Question: 1 as shown in the picture section I did that part. However, I need to add a sub-entity before the place is like and I could not find how to do number 2 parts.

XML Code
'''
<android.support.v4.widget.DrawerLayout xmlns:android="http://schemas.android.com/apk/res/android"
android:id="@+id/drawer_layout"
android:layout_width="match_parent"
android:layout_height="match_parent" >
<FrameLayout
android:id="@+id/content_frame"
android:layout_width="match_parent"
android:layout_height="match_parent" />
<ExpandableListView
android:id="@+id/drawer_list"
android:layout_width="240dp"
android:layout_height="wrap_content"
android:layout_gravity="start"
android:background="#858585"
android:choiceMode="singleChoice"
android:divider="@android:color/transparent" />
<ListView
android:id="@+id/right_drawer"
android:layout_width="240dp"
android:layout_height="match_parent"
android:layout_gravity="end"
android:choiceMode="singleChoice"
android:divider="@android:color/transparent"
android:dividerHeight="0dp"
android:background="#858585"/>
</android.support.v4.widget.DrawerLayout>
'''
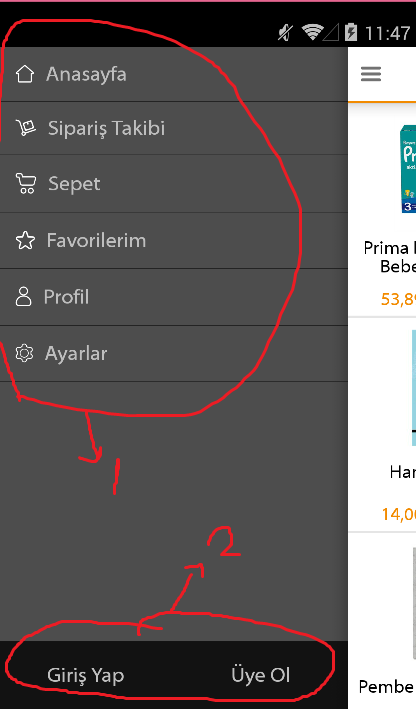
Answer: You can add the Layout in with the property 'android:layout_alignParentBottom="true"' to align it at bottom :
'''
<RelativeLayout
android:layout_width="240dp"
android:layout_height="match_parent"
android:layout_gravity="start" >
<!-- whatever the control you want here -->
<ExpandableListView
android:id="@+id/drawer_list"
android:layout_width="match_parent"
android:layout_height="wrap_content"
android:background="#858585"
android:choiceMode="singleChoice"
android:divider="@android:color/transparent" />
<LinearLayout
android:id="@+id/linearLayout1"
android:layout_width="match_parent"
android:layout_height="wrap_content"
android:layout_alignParentBottom="true"
android:orientation="horizontal" >
<Button
android:id="@+id/button1"
android:layout_width="wrap_content"
android:layout_height="wrap_content"
android:layout_weight="0.5"
android:text="Button1" />
<Button
android:id="@+id/button2"
android:layout_width="wrap_content"
android:layout_height="wrap_content"
android:layout_weight="0.5"
android:text="Button2" />
</LinearLayout>
</RelativeLayout>
'''